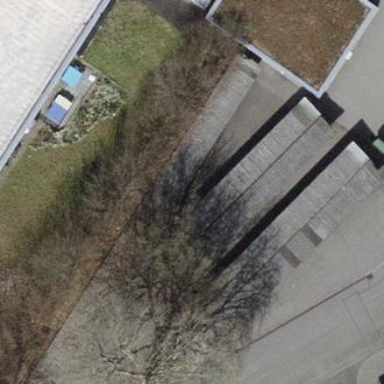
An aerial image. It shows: Bicycle parking area.